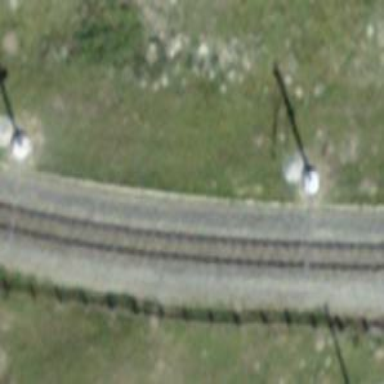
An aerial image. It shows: Unmarked railway crossing.